Interaction volume radius: 10 \u00c5
Interaction volume height: 10 \u00c5
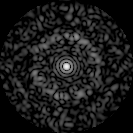
Disorder parameter: 0.8702